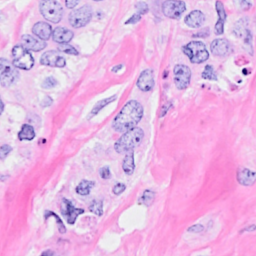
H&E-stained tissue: Breast